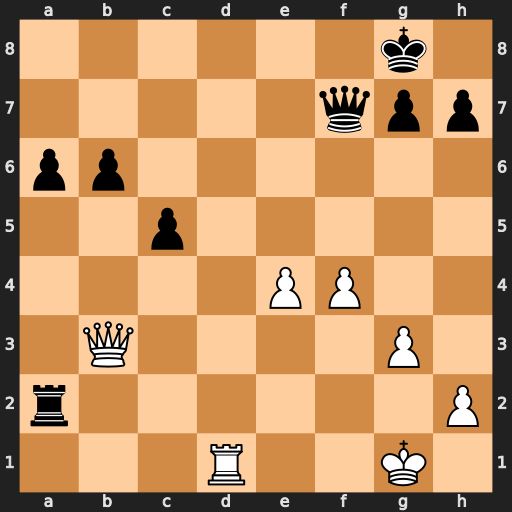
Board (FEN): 6k1/5qpp/pp6/2p5/4PP2/1Q4P1/r6P/3R2K1
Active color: w
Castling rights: -
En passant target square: -
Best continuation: Rd8#